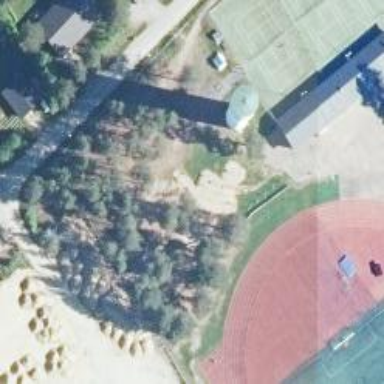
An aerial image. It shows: Unpaved playground.